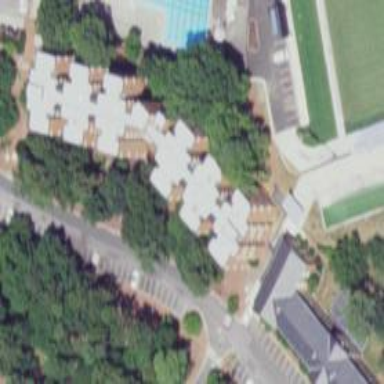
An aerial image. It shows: Dormitory building.